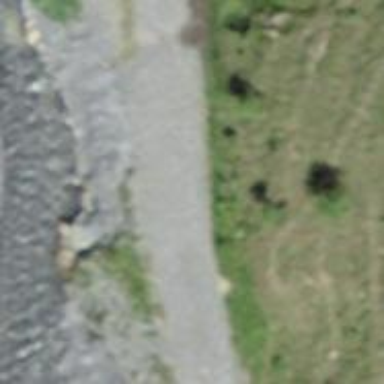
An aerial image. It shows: Gravel path.